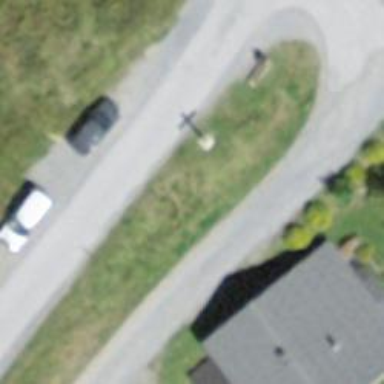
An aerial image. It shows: Wayside cross with historic significance.